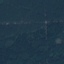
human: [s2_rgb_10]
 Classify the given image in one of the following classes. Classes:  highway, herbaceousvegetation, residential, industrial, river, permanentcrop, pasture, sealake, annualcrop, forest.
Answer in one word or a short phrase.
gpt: Forest